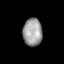
Tissue: lung
Cell type: Epithelial cells
Senescence score: 0.2275
Nuclear area (px): 530
Mean DAPI intensity: 155.509